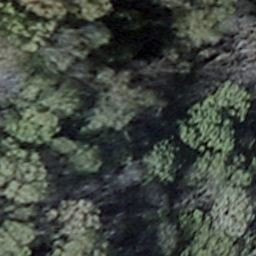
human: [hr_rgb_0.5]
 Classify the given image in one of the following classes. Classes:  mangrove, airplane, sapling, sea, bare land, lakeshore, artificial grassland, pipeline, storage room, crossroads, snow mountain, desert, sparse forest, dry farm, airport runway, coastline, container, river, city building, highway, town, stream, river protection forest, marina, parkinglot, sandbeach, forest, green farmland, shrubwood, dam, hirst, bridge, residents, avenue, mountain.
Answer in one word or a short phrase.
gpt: shrubwood